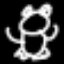
Label: frog